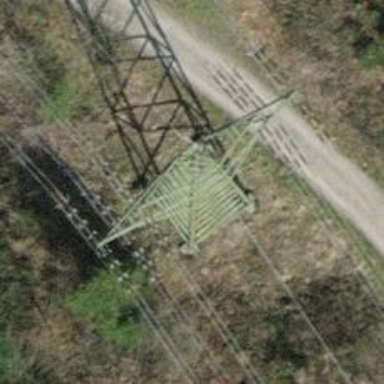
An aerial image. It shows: Power tower.